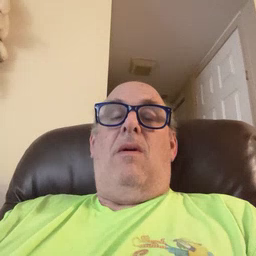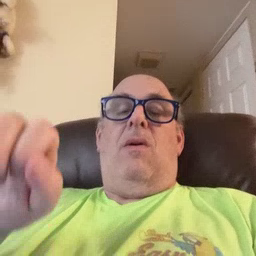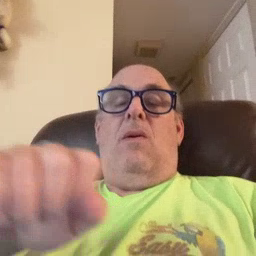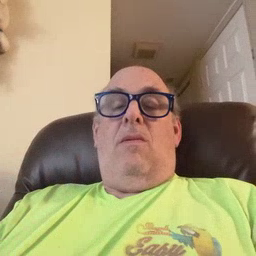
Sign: shoe